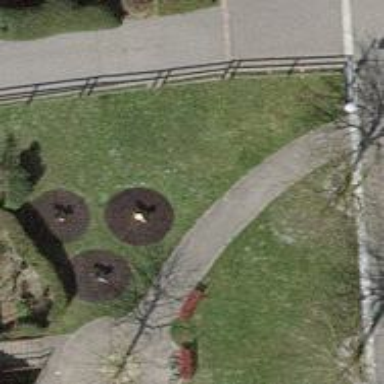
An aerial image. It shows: Playground with springy equipment.